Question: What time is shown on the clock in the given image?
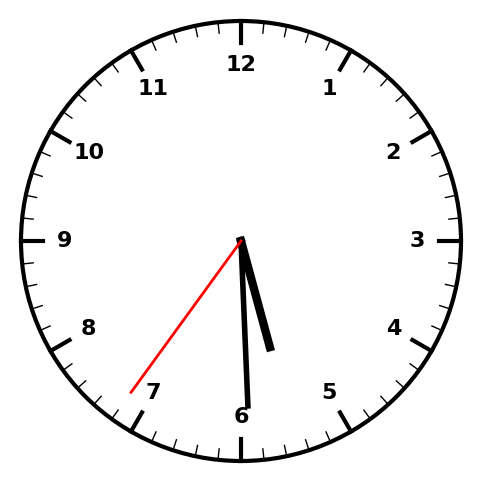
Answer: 05:29:36